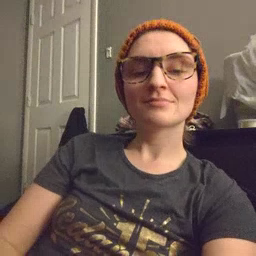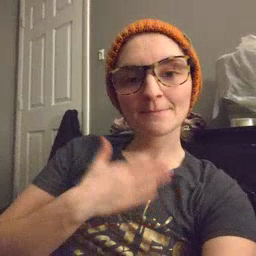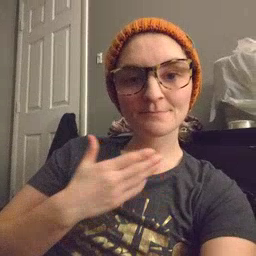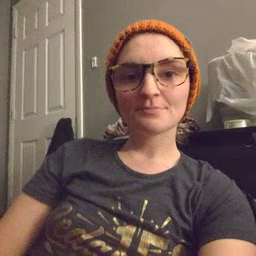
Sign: happy